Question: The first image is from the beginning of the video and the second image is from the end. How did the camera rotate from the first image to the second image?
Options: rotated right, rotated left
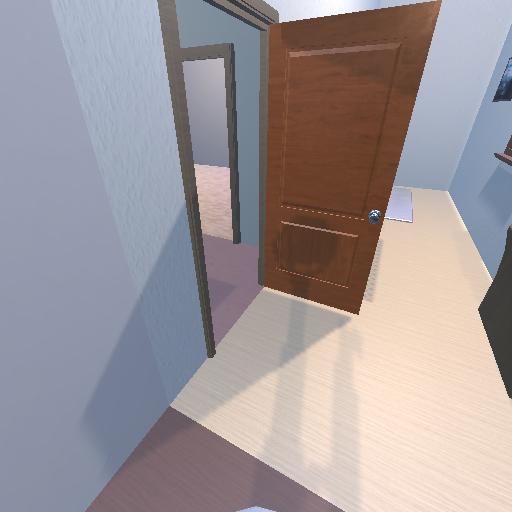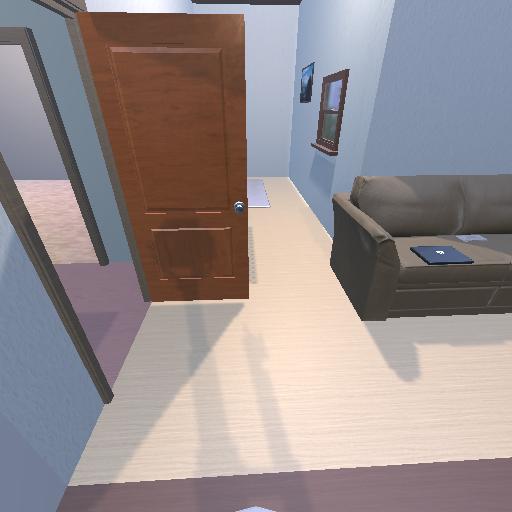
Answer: rotated right